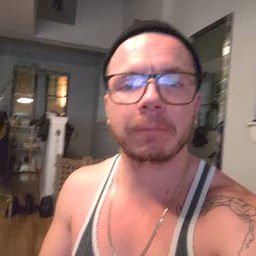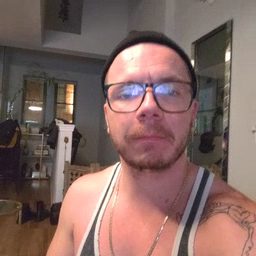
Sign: give